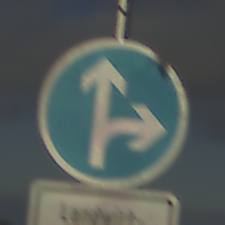
Verkehrszeichen: VorgeschriebeneFahrtrichtungGeradeausOderRechts
Zusatzzeichen unten: BesondereFahrzeugeUndTransportgueter6
Umgebung: Outdoor, Nature
Tageszeit: SunriseSunset
Wetter: PartlyCloudy
Licht: Natural
Jahreszeit: NotSpecified
Kontrast: HighContrast